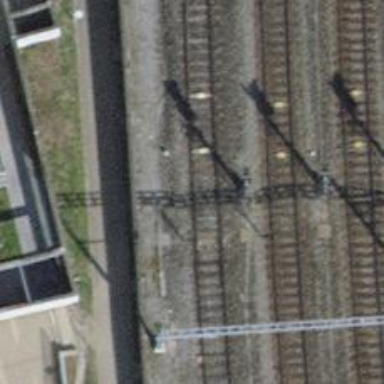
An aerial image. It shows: Rail siding with electrified tracks using contact line.